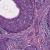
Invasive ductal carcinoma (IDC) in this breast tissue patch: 1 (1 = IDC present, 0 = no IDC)